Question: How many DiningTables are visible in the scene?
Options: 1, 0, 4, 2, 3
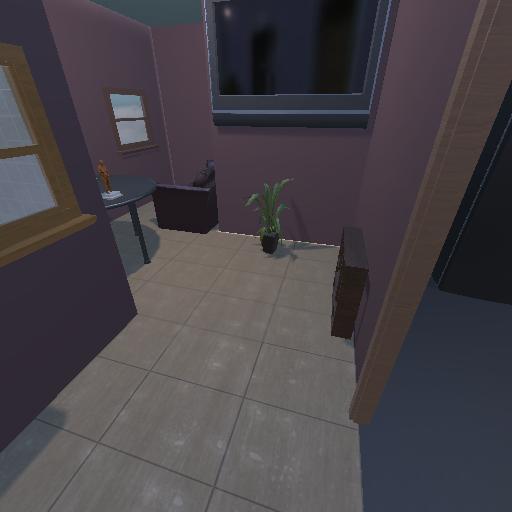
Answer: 1